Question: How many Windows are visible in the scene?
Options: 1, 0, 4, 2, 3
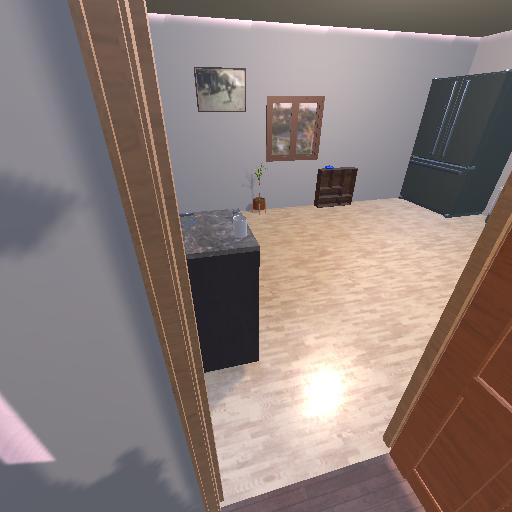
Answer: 1